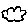
Label: cloud